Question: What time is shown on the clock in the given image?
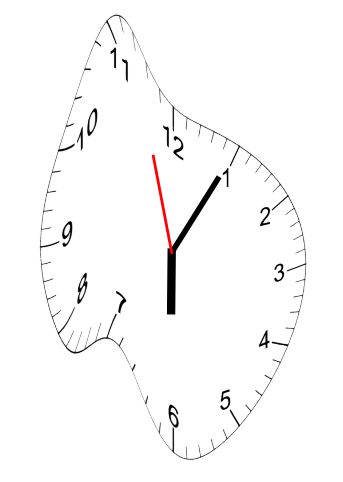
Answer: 06:04:57